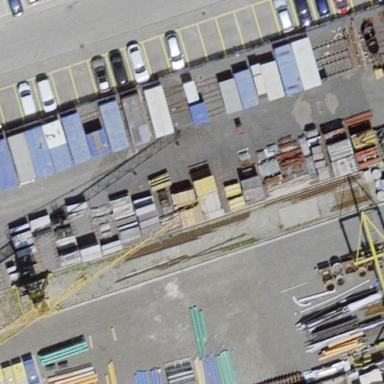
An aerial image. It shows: Industrial area with warehouse.